Question: I have a graph and it's nodes adjacent matrix.
The issue is to find all nodes adjacent "all to all". For example (at the picture) the result must be '[1,2,3,7]' all of this nodes connected together.
For any kind graph I need get get the list of all "all to all" nodes collection. How to solve it?
Thanks.

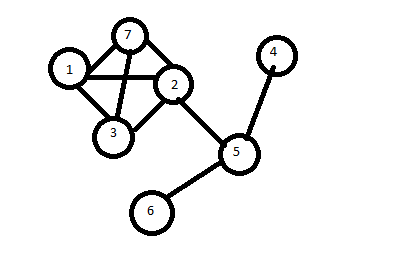
Answer: You are trying to find a clique in a graph. Finding a subgraph that is clique in an NP complete problem. You can read through the material here <URL> They have mentioned multiple methods here.